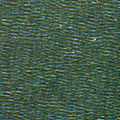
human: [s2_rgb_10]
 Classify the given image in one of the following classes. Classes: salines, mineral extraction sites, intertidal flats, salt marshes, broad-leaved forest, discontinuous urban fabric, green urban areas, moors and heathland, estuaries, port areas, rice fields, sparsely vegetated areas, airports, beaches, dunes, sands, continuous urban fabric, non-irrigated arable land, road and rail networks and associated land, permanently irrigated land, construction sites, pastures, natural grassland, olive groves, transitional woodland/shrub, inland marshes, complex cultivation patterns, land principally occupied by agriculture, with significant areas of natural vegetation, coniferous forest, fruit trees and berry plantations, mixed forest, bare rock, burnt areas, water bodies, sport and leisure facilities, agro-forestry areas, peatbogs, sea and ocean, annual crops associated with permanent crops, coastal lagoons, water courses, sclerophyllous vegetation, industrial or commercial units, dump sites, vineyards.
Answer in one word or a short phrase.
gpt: sea and ocean